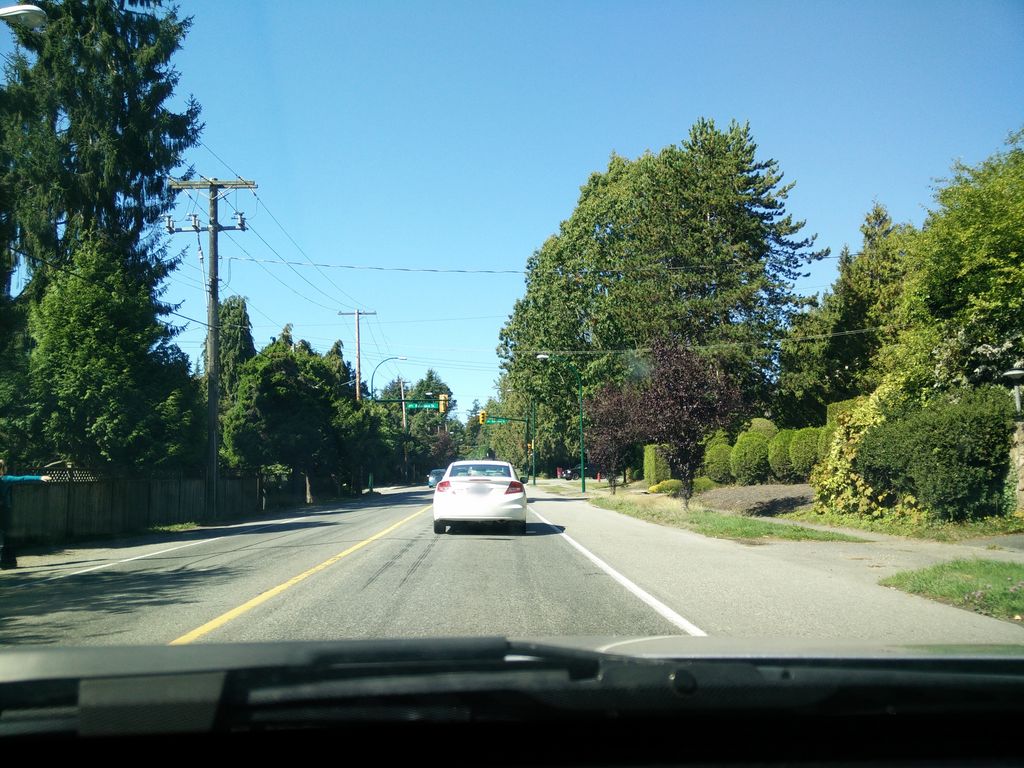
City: vancouver